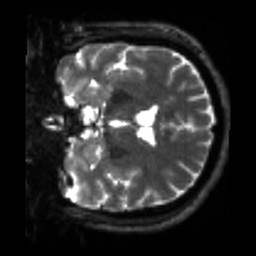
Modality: sbref
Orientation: coronal
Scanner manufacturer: siemens
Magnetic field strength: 3 T
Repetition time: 4 s
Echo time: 0.0594 s